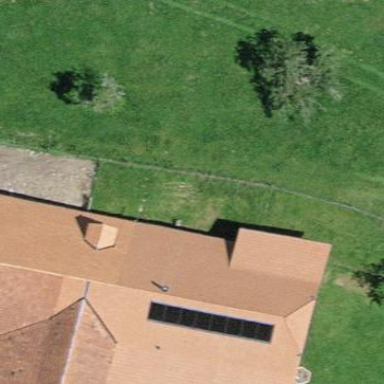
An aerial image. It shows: Farm building.